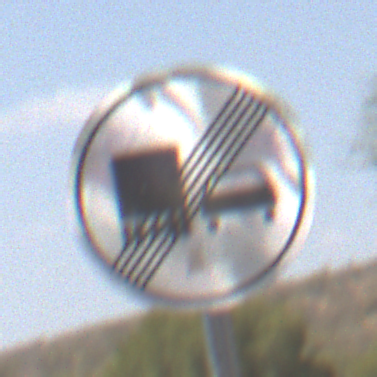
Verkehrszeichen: EndeUeberholverbotKraftfahrzeuge
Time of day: MorningAfternoon
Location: Outdoor (Nature)
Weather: PartlyCloudy
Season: NotSpecified
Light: Natural